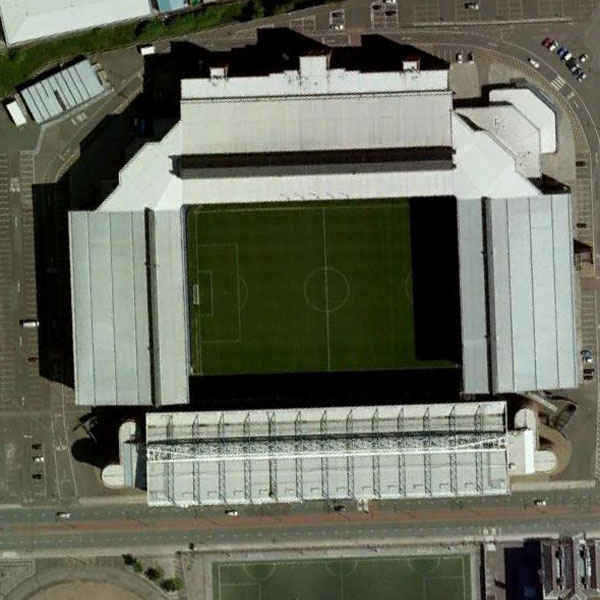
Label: footballField